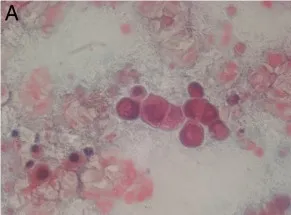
Cytological and histological aspects of the nodule. (A) Thyroid fine needle aspiration (Papanicolaou, magnitude 600 X). A high power field showing a cluster of neoplastic cells in a necrotic background.
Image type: pathology (papanicolaou)